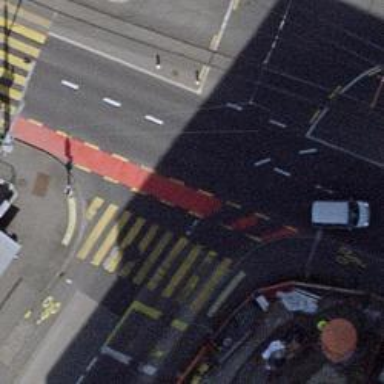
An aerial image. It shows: Road with traffic signals.